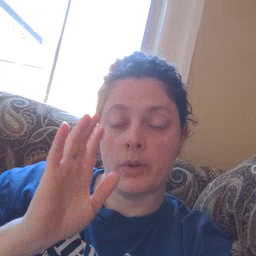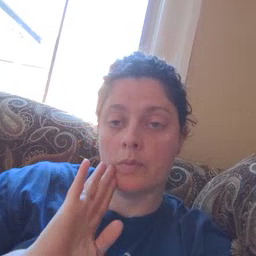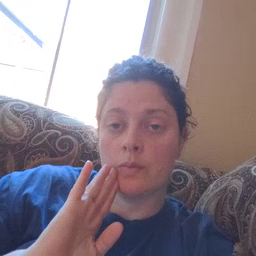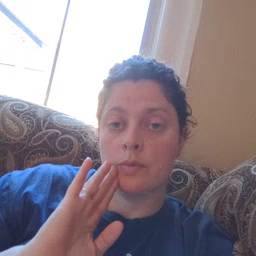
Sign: brown